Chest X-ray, PA view. Patient: 42 years old, sex F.
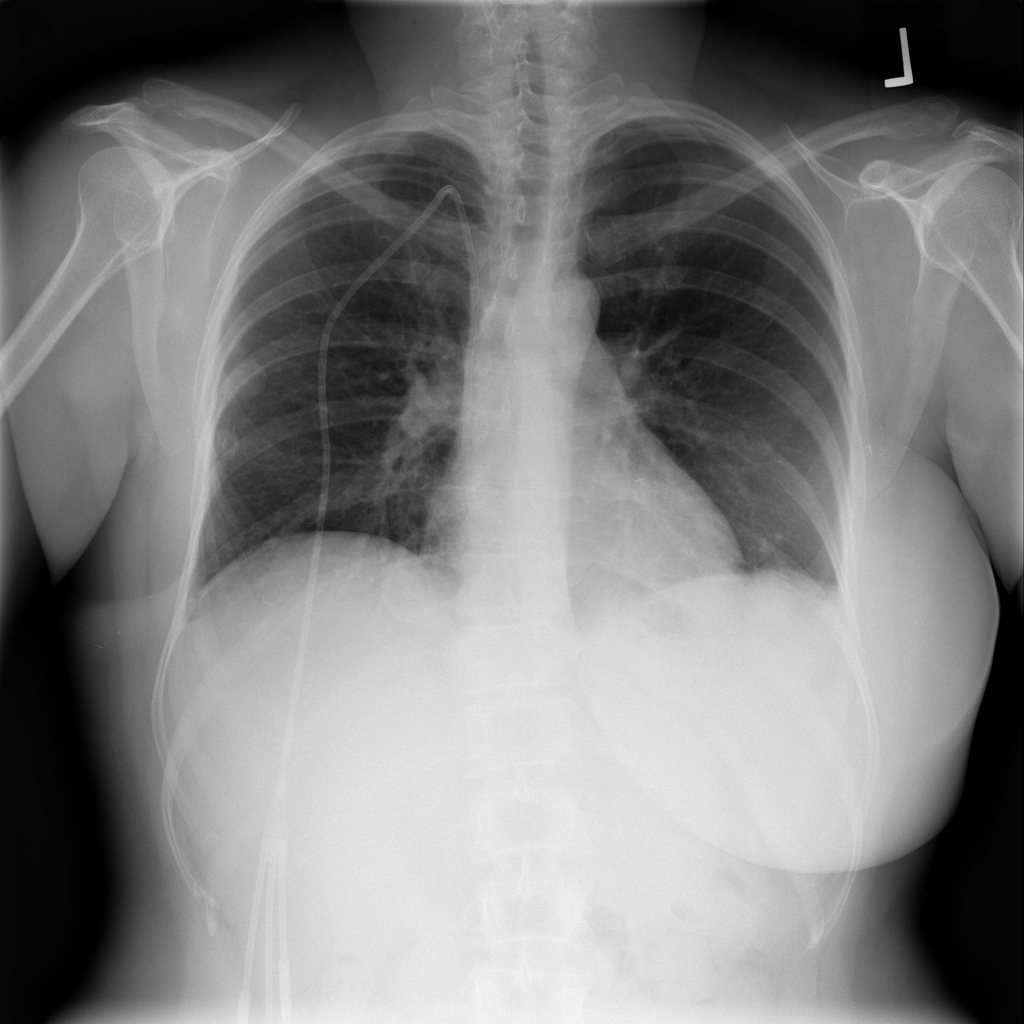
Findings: No Finding